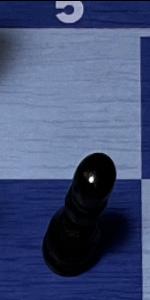
Label: Pawn_Black